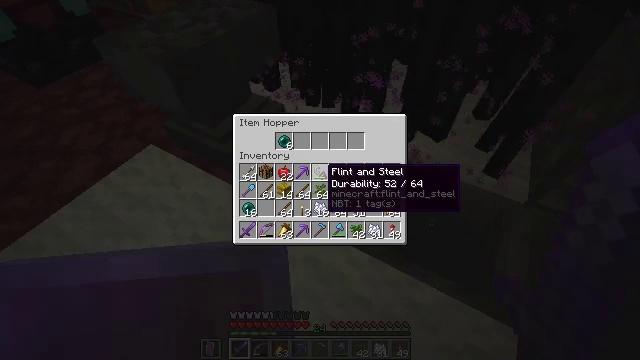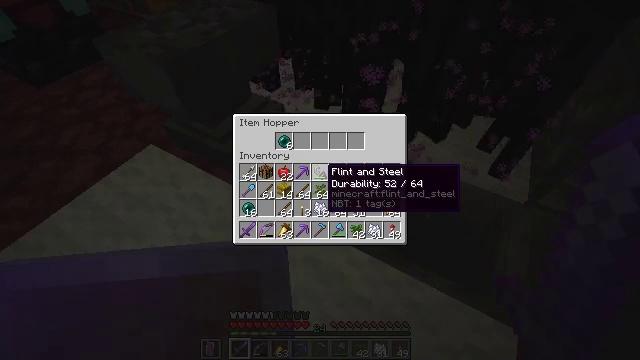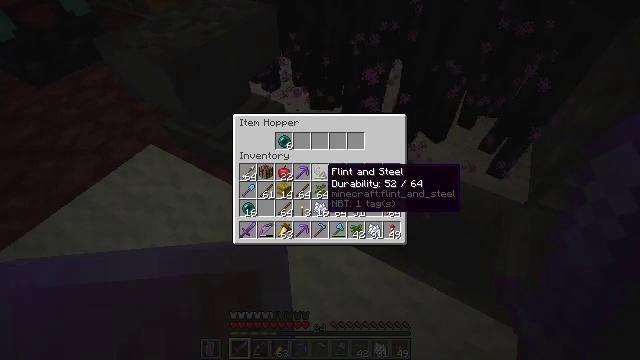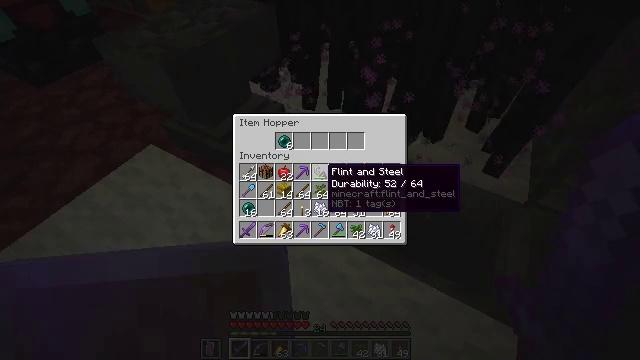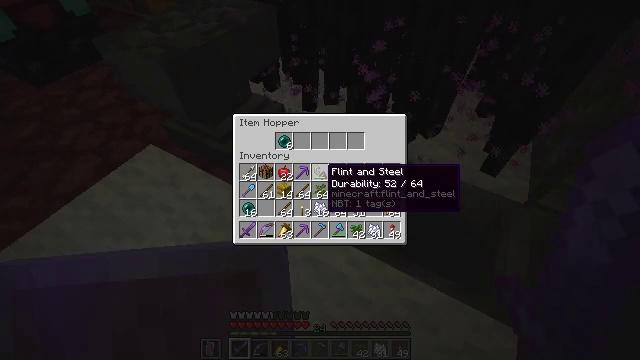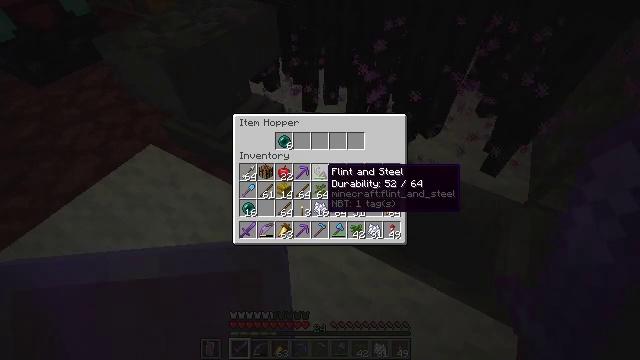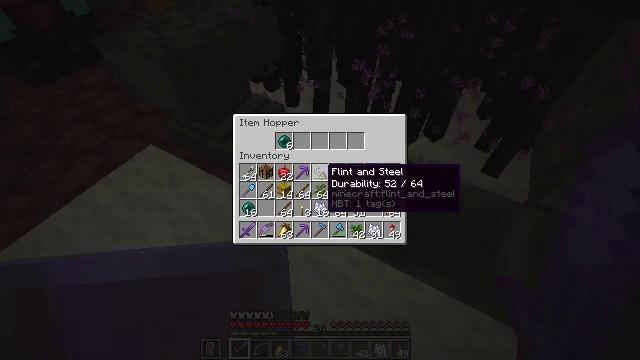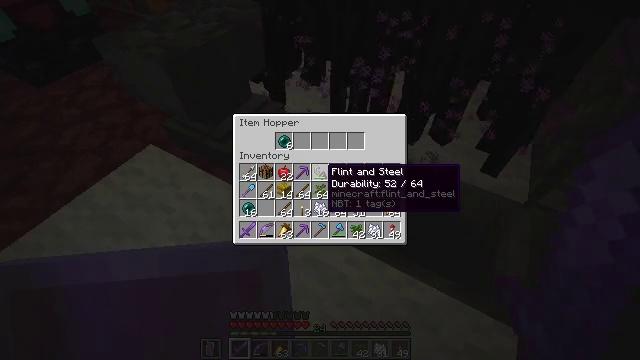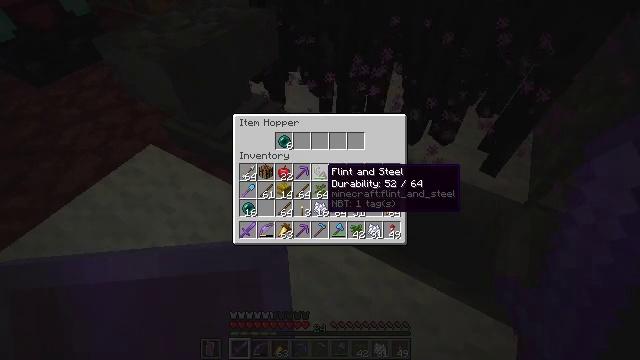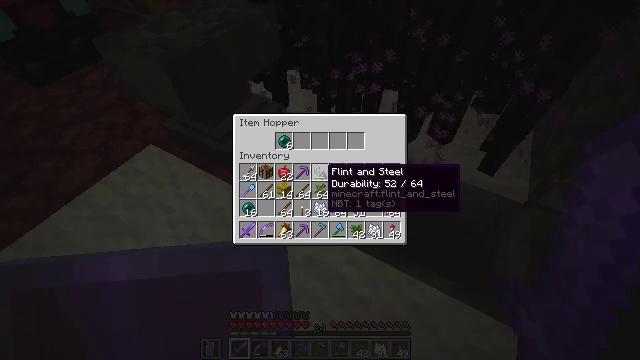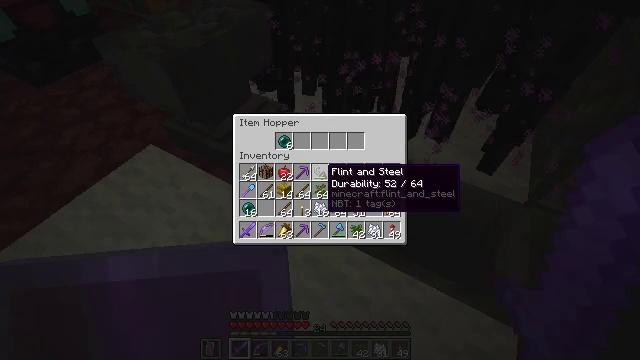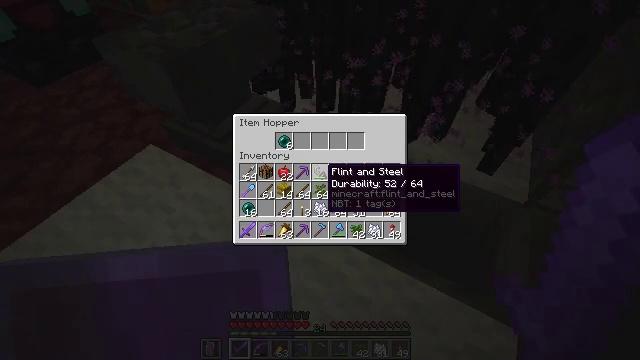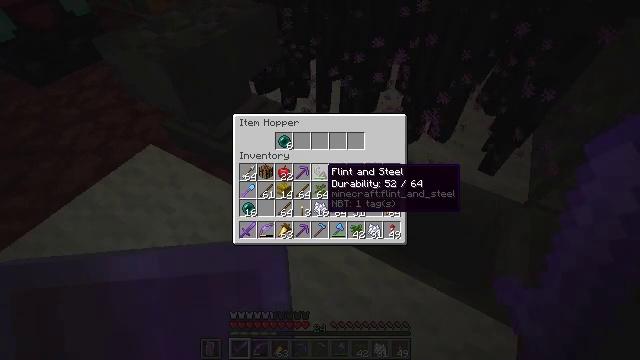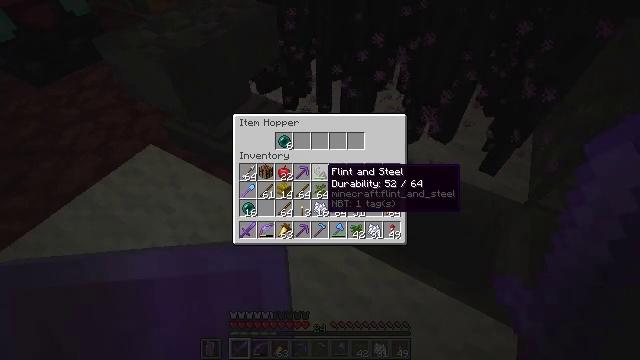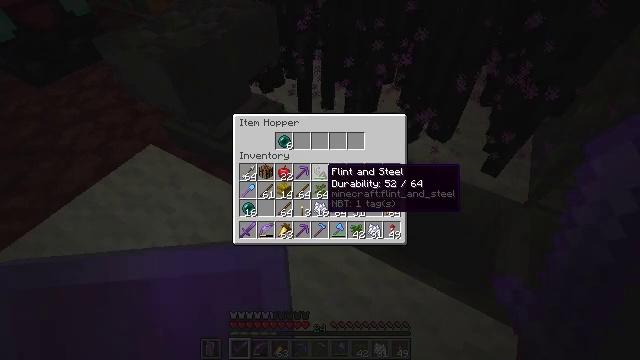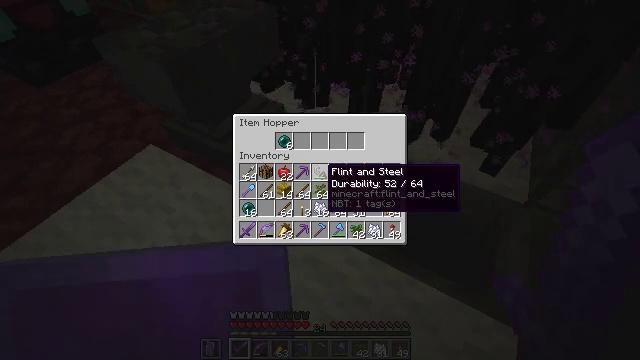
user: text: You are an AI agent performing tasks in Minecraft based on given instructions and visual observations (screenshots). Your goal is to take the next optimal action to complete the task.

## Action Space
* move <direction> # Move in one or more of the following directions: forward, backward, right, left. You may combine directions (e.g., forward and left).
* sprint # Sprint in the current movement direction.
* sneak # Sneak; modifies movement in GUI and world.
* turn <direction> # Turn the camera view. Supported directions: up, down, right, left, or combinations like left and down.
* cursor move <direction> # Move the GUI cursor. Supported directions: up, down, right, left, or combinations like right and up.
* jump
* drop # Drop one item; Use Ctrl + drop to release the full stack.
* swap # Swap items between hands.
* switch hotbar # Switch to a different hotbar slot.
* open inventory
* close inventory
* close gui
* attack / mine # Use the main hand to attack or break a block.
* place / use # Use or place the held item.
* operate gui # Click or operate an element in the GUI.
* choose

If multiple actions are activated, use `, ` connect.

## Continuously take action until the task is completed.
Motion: motion action
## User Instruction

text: Kill mobs.
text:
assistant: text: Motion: no_op
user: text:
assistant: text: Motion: no_op
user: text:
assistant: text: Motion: no_op
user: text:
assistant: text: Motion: no_op
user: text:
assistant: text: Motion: no_op
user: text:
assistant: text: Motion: no_op
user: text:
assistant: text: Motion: no_op
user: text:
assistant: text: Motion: no_op
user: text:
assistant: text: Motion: no_op
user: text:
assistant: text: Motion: no_op
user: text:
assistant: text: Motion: no_op
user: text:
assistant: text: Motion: no_op
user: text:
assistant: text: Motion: no_op
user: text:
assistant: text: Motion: no_op
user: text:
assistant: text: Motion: no_op
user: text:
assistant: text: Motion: no_op
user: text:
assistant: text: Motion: no_op
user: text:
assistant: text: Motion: no_op
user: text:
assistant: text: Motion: no_op
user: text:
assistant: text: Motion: no_op
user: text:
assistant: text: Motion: no_op
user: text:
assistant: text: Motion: no_op
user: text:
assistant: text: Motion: no_op
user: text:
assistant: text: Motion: no_op
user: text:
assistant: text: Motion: no_op
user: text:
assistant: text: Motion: no_op
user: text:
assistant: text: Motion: turn right and up
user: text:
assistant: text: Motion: turn right and up
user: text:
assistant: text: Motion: turn right
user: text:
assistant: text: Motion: no_op